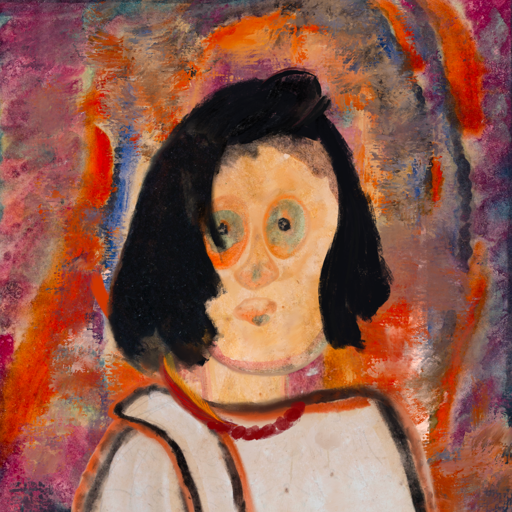
Background: Experience, Head And Neck Front: Childish, Face Front: Childish, Bust: Roy_Bahadur, Hair Front: Mosgoul, Head Accessory: Blank, Second Necklace: Blank, Necklace: Pipe, Baby: Blank